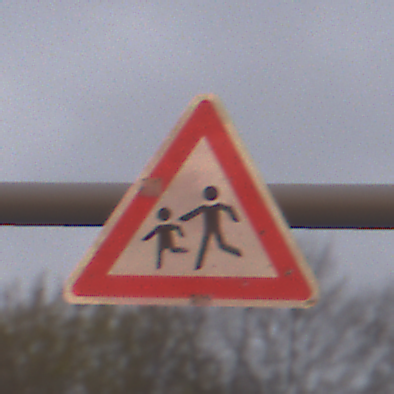
Verkehrszeichen: KinderRechts
Umgebung: Outdoor, Nature
Tageszeit: MorningAfternoon
Wetter: Overcast
Licht: Natural
Jahreszeit: Autumn
Kontrast: LowContrast